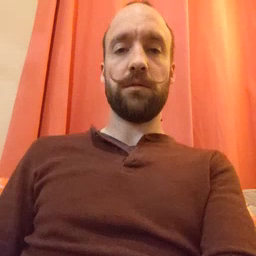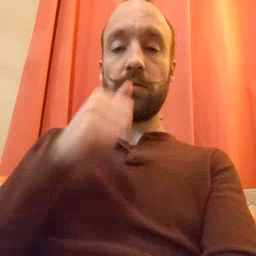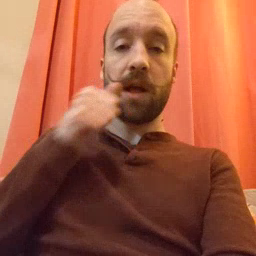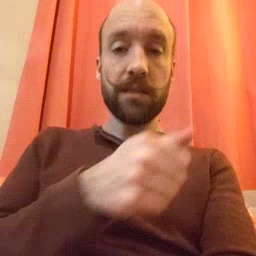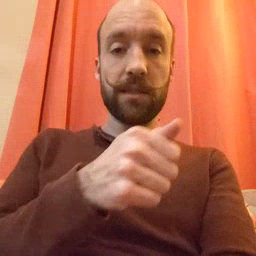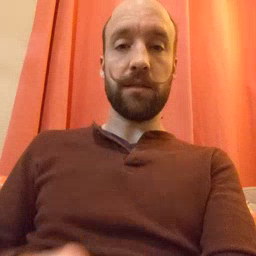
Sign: hide